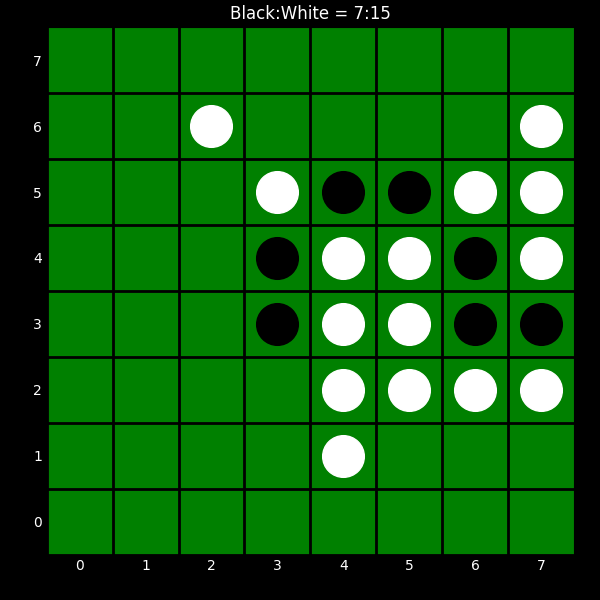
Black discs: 7
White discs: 15